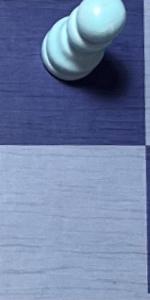
Label: Empty